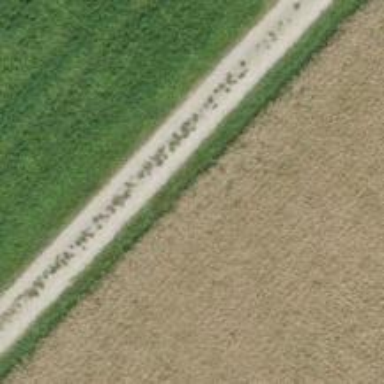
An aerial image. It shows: Gravel track of grade3 type.